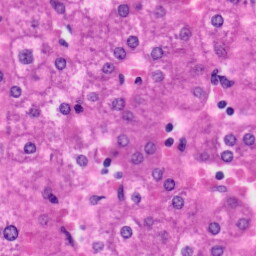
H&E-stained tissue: Liver